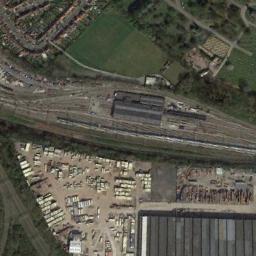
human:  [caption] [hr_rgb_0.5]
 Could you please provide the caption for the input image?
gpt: There is a good railway station in the suburbs .

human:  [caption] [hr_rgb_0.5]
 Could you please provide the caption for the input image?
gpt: There are many buildings of different shapes beside the railway station .

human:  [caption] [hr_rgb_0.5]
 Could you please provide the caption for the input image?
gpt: The railway station has some railways, Trains and dark gray buildings and some facilities are next to the railway station .

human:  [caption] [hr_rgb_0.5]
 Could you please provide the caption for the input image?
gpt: The railway station is next to some buildings and grass .

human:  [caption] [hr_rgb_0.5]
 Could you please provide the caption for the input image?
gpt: There are green meadows and some green trees beside the railway station .